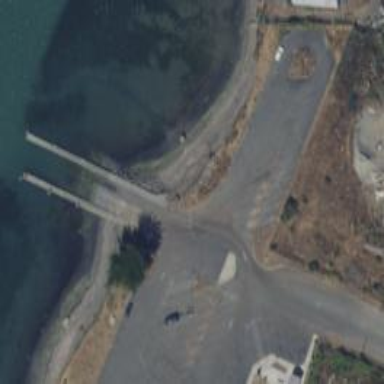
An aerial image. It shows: Slipway on service road designed for leisure land access.